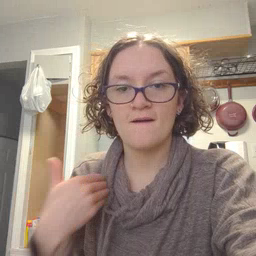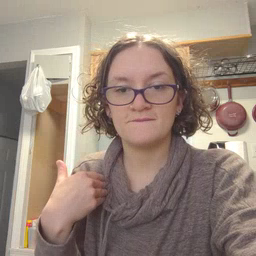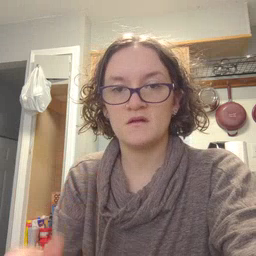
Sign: have